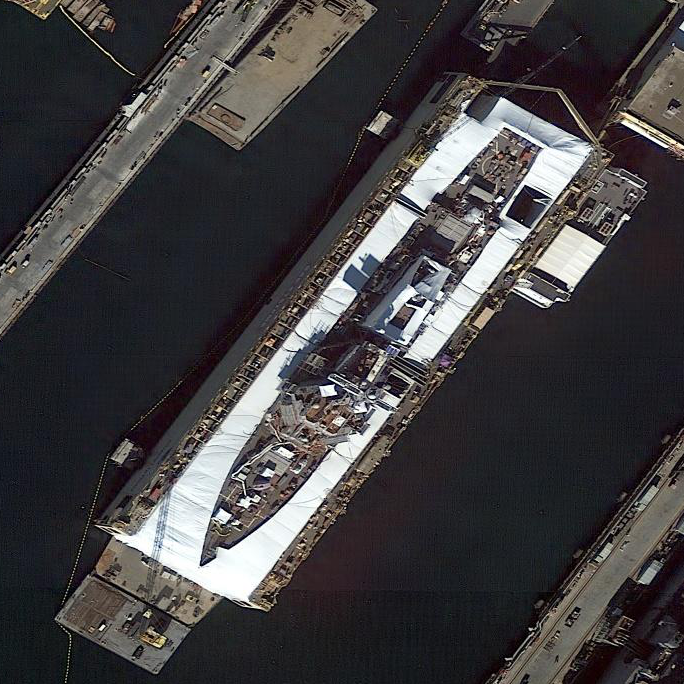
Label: destroyer